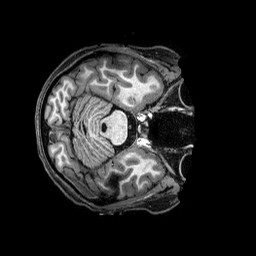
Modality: T1w
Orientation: axial
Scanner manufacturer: philips
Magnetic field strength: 3 T
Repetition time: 2.5 s
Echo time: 0.0057 s